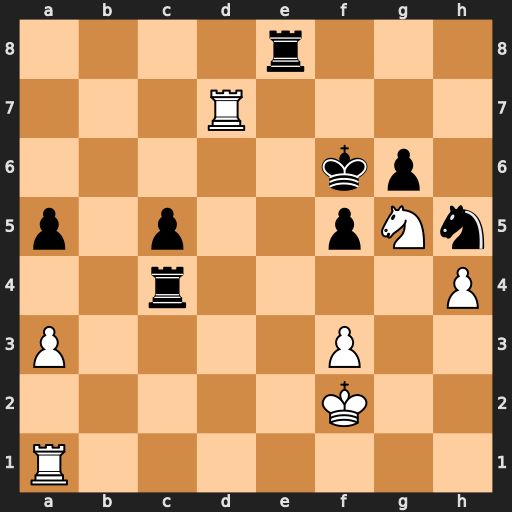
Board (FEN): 4r3/3R4/5kp1/p1p2pNn/2r4P/P4P2/5K2/R7
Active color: w
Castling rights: -
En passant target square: -
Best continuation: Rf7+ Ke5 Re1+ Kd5 Rxe8